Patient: sex M, age 61
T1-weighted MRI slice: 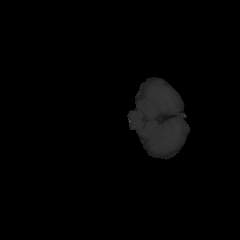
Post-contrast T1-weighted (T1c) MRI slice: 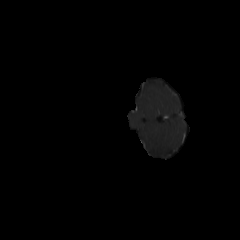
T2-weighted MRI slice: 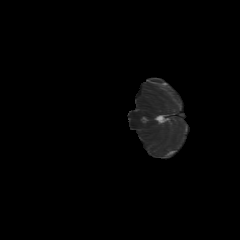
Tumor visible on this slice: no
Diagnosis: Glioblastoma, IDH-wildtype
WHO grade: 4